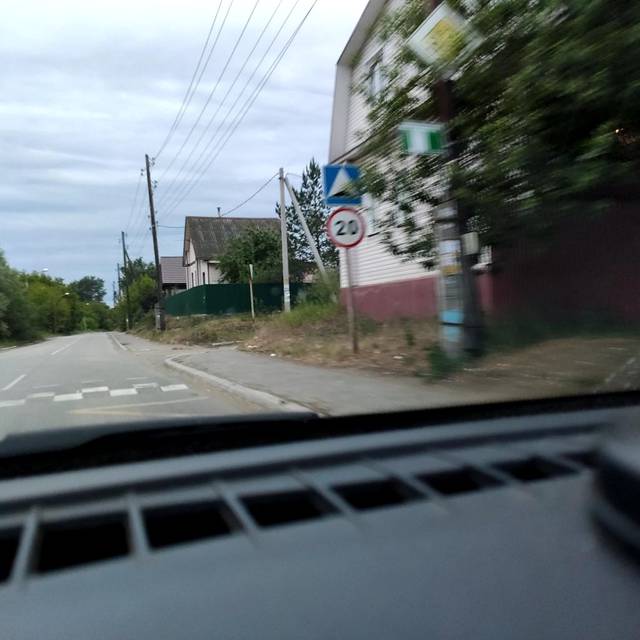
Region: Russia
Coordinates: 58.028, 56.216